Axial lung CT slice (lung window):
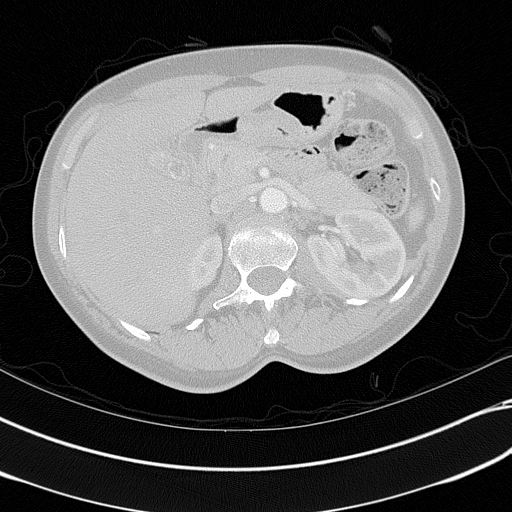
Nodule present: no